Field crop: tomato
Growth stage: 2
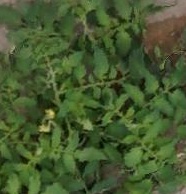
Species: tomato